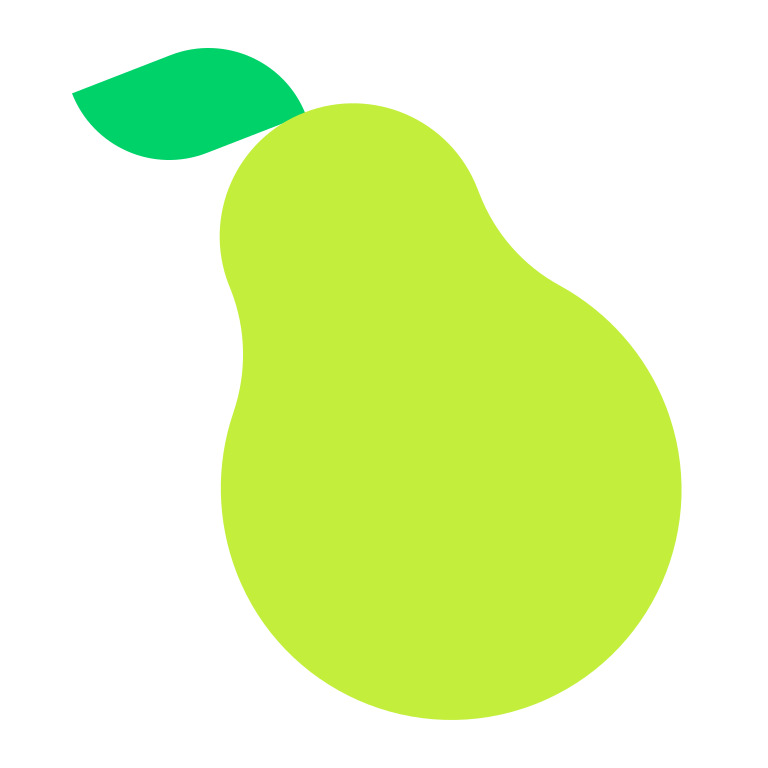
pear flat